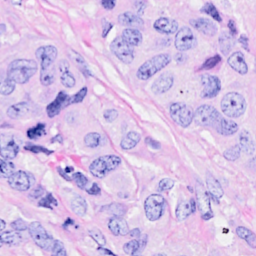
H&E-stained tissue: Breast